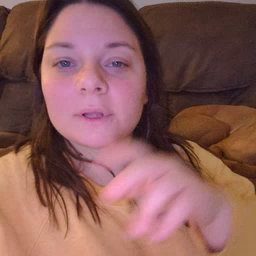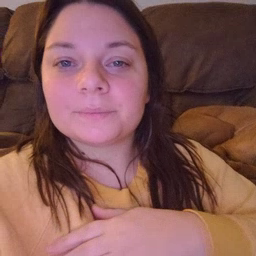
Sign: every